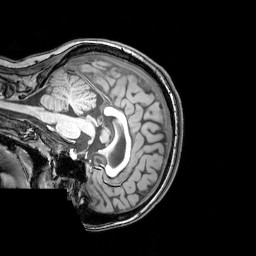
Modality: T1w
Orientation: sagittal
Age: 21
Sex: female
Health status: healthy
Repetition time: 0.081 s
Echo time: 0.037 s